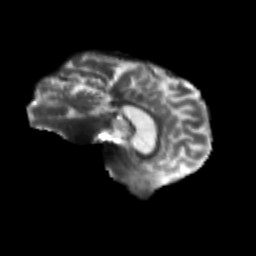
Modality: T2w
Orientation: sagittal
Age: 64
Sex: male
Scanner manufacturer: siemens
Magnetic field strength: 3 T
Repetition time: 4.71 s
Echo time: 0.0906 s